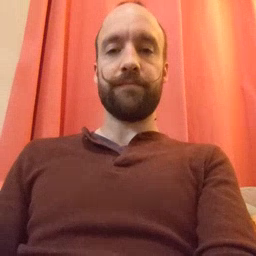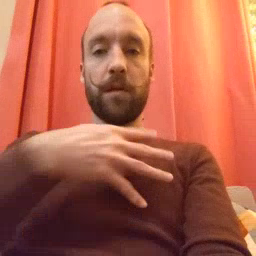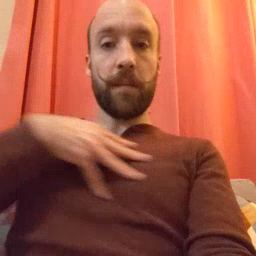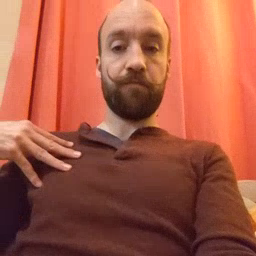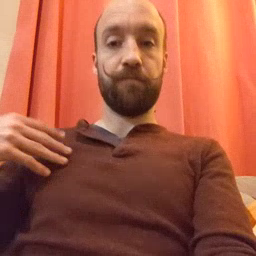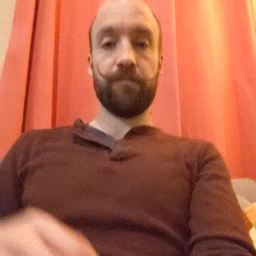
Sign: zebra